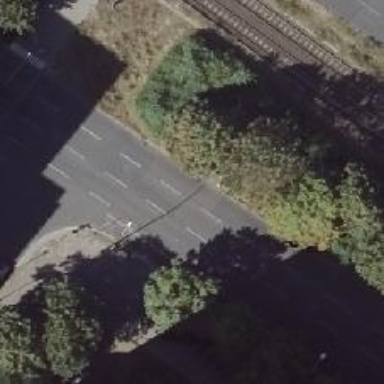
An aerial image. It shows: Asphalt dual carriageway with primary highway. There is asphalt cycleway on the right.